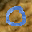
Label: 0